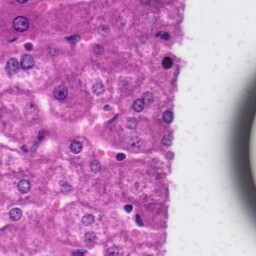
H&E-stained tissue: Liver